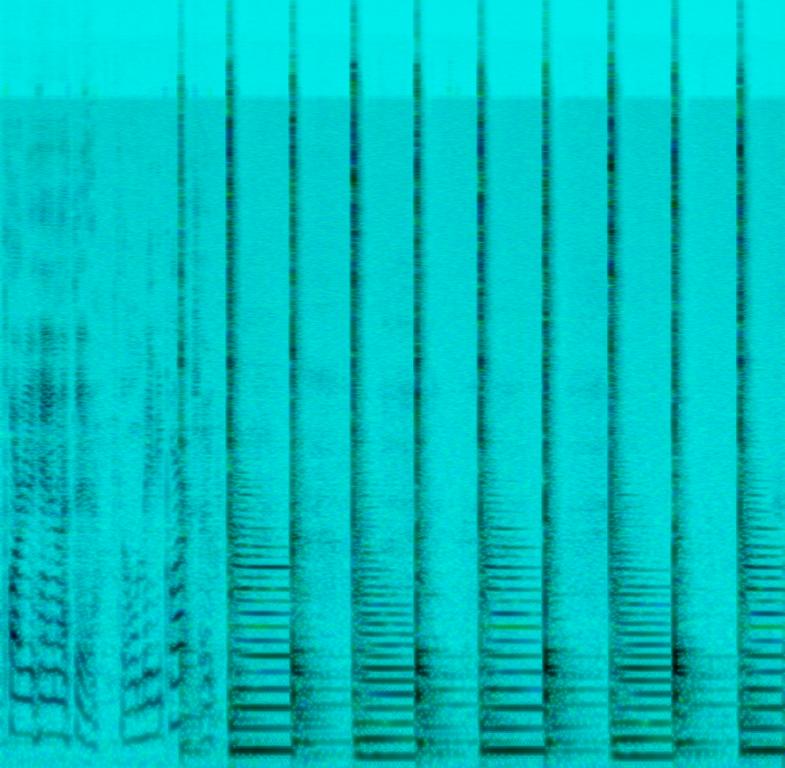
The low quality recording features a flat male vocal talking over a double bass slap. The recording is noisy and in mono.